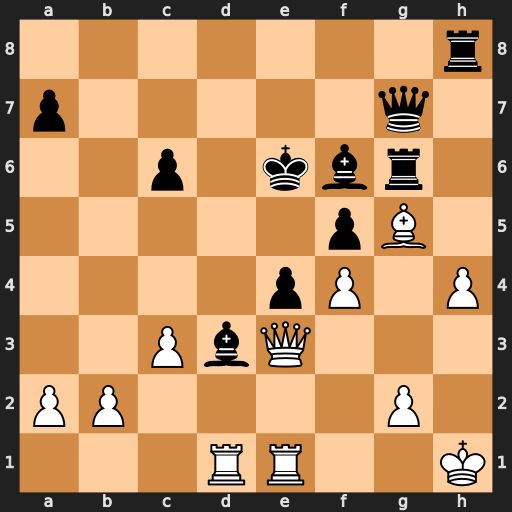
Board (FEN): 7r/p5q1/2p1kbr1/5pB1/4pP1P/2PbQ3/PP4P1/3RR2K
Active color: w
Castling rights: -
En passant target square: -
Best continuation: Qxd3 Bxg5 Rxe4+ fxe4 Qxe4+ Kf7 fxg5